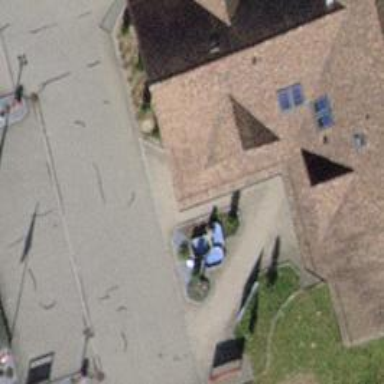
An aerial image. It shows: Telephone amenity.